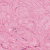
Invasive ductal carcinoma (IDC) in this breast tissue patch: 0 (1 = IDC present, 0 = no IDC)